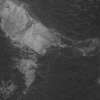
Atmospheric dust classification: not_dusty